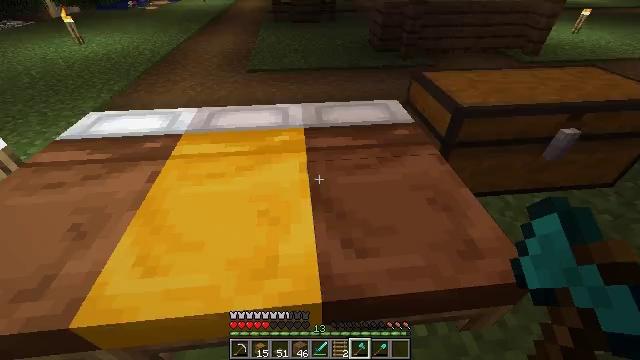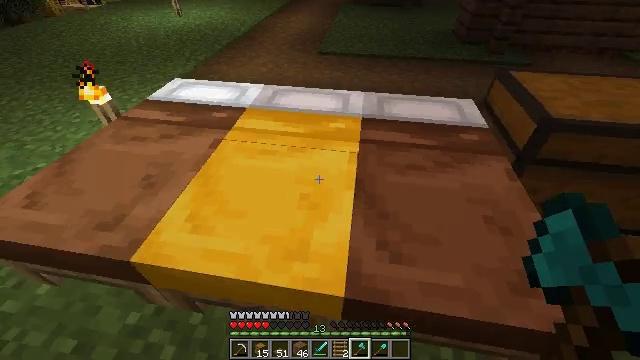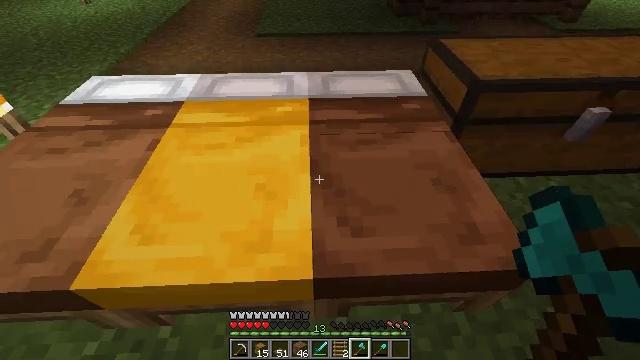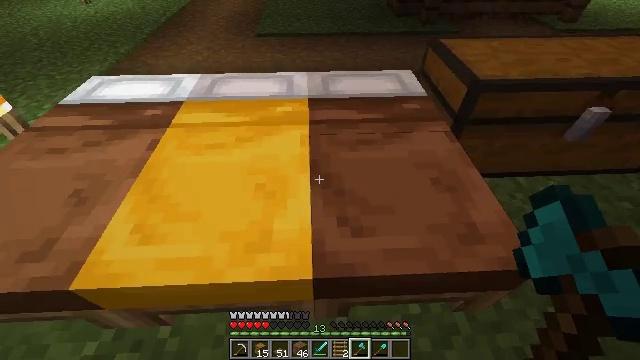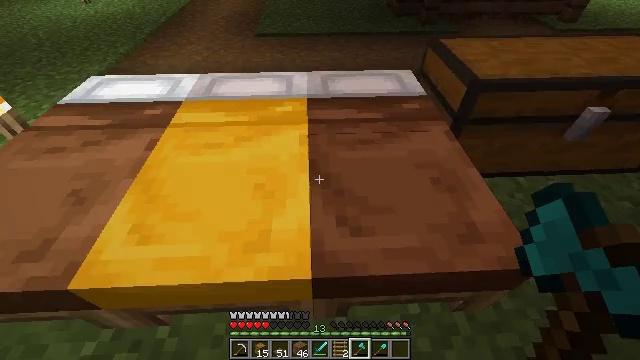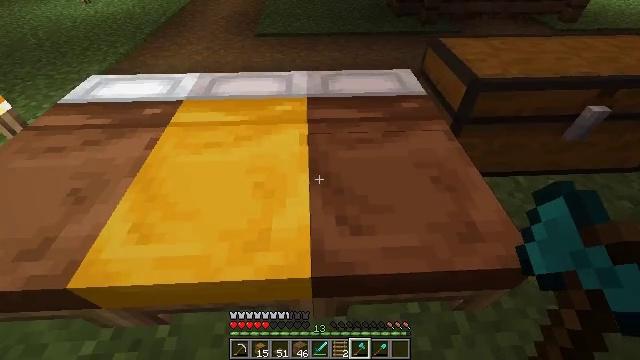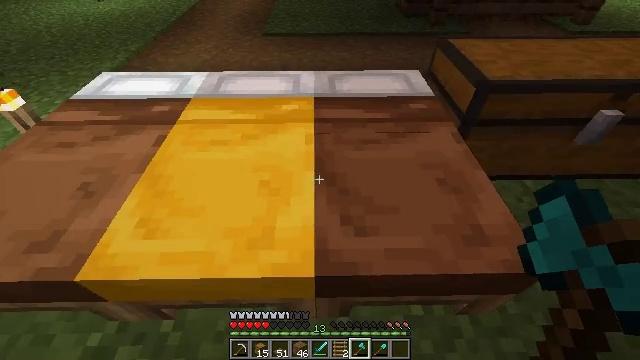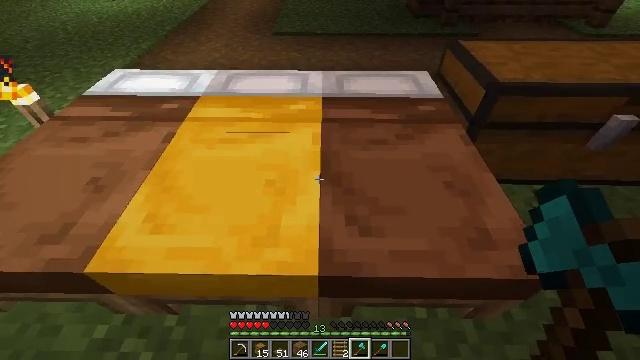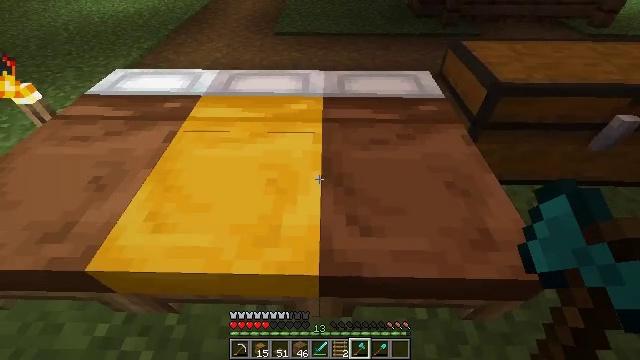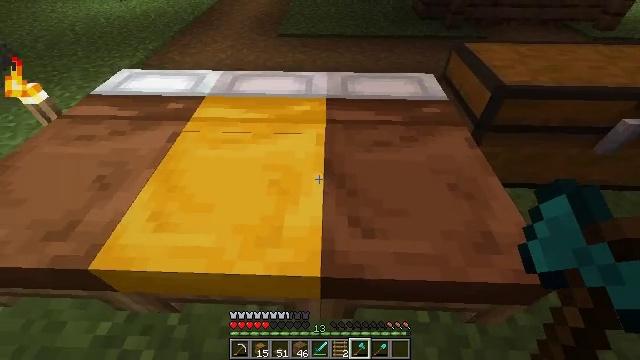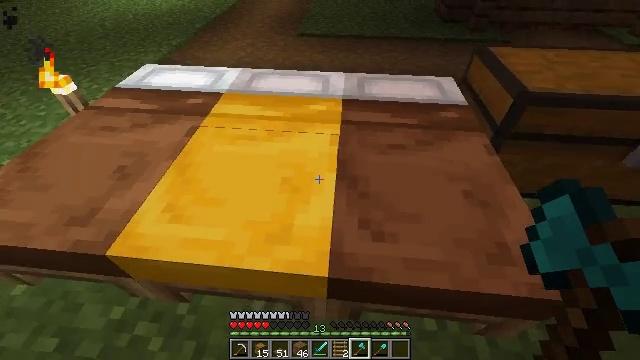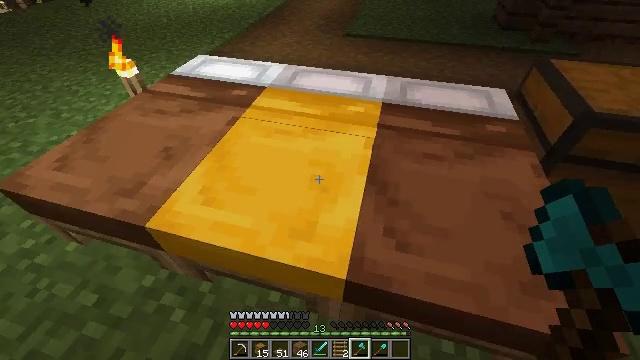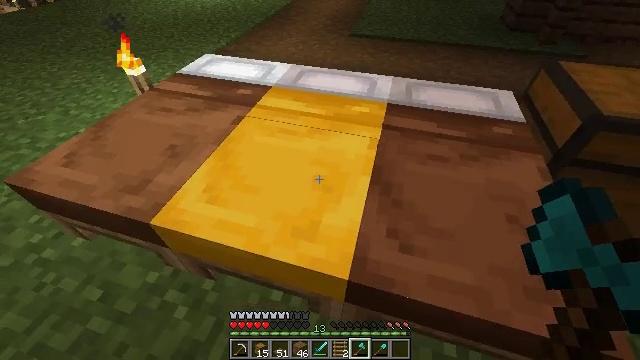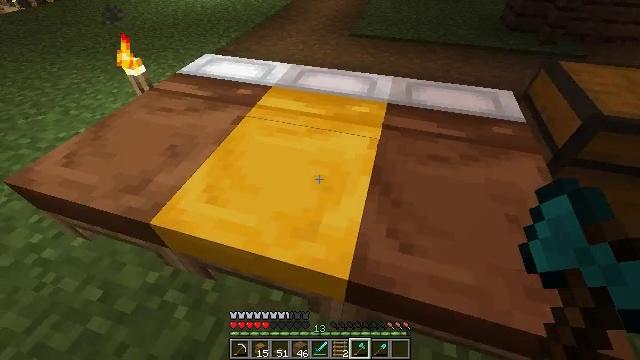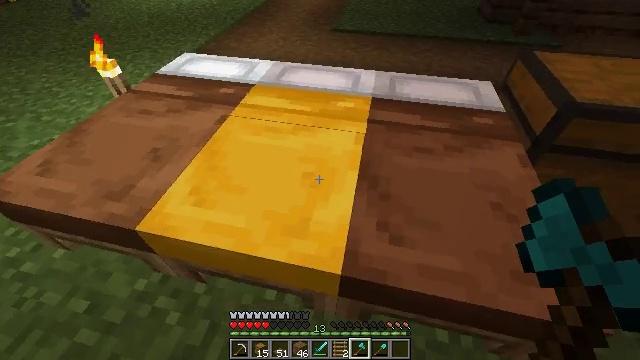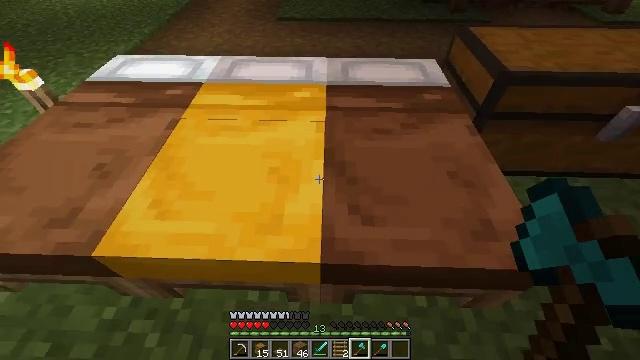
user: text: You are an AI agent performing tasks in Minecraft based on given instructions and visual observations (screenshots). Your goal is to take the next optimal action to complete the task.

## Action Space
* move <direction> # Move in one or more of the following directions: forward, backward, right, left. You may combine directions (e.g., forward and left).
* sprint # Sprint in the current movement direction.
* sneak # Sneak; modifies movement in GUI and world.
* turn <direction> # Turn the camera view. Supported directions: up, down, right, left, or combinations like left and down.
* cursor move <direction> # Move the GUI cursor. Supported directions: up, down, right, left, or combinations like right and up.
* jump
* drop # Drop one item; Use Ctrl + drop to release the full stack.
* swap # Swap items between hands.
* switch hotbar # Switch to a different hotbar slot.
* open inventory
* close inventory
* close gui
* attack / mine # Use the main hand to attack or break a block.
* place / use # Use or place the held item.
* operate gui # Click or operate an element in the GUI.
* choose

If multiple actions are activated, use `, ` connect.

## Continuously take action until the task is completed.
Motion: motion action
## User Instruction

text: Retrieve the brown bed.
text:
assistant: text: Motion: no_op
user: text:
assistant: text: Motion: turn right and down
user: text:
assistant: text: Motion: no_op
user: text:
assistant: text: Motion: no_op
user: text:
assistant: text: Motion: no_op
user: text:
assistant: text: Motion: turn left
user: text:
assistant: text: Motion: turn left
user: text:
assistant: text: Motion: no_op
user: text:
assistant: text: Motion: no_op
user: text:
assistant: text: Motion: turn left
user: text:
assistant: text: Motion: turn left
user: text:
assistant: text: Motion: turn left
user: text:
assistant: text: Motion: no_op
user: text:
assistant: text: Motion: turn right
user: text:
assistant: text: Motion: turn right and down
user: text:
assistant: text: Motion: turn right and down
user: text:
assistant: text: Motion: turn right and down
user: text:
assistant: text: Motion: turn right
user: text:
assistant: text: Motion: attack / mine
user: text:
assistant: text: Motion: attack / mine
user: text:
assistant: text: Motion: attack / mine
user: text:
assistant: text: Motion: attack / mine
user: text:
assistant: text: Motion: attack / mine
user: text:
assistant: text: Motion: attack / mine
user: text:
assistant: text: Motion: attack / mine
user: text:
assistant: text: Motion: move forward and move right, attack / mine
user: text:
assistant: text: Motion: move forward and move right, attack / mine
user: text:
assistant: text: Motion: move forward and move right, attack / mine
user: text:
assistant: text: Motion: attack / mine